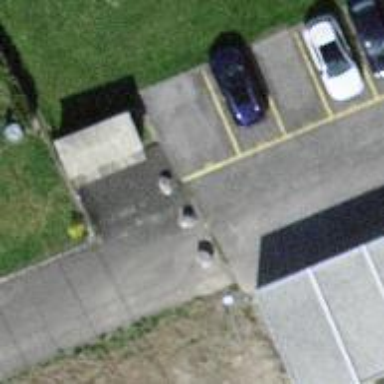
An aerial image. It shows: Bollard barrier.